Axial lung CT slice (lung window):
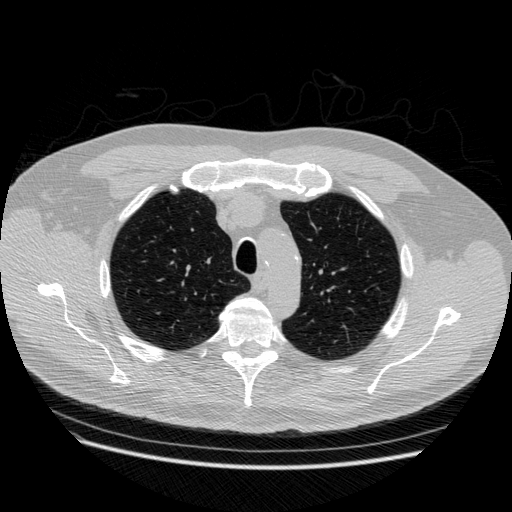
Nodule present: no